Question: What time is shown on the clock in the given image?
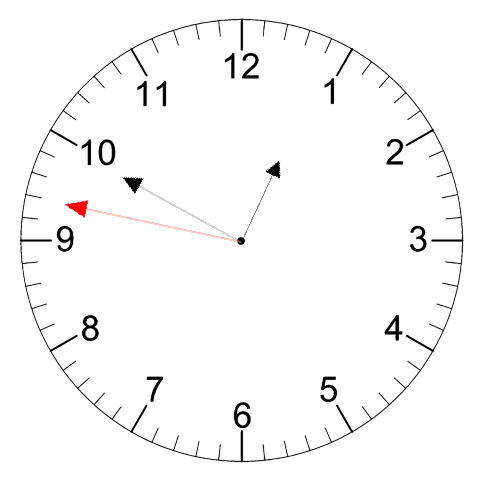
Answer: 12:49:47